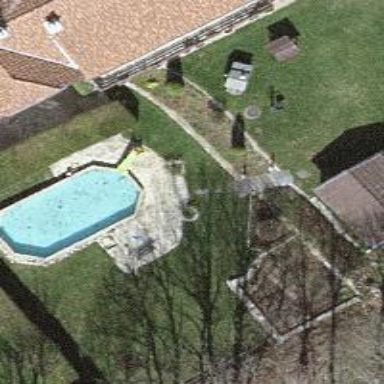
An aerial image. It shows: Swimming pool located in leisure land.